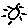
Label: sun